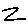
Label: zigzag